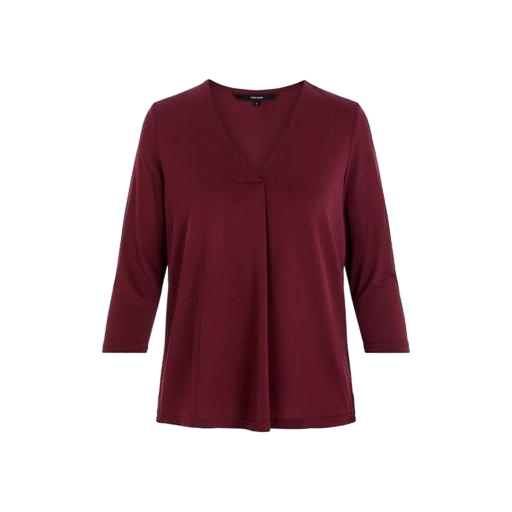
red plus size v-neck top only macy, saturday tunic merlot, pleat-neck top, white background